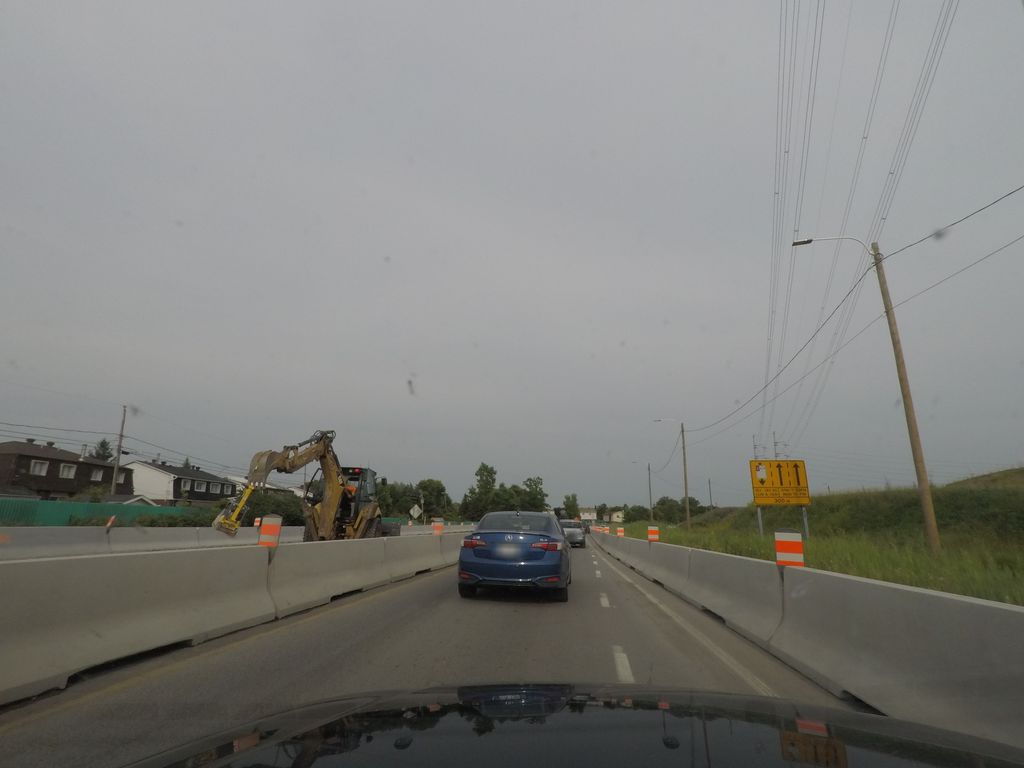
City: montreal